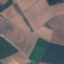
Land use / land cover class: AnnualCrop